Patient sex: M
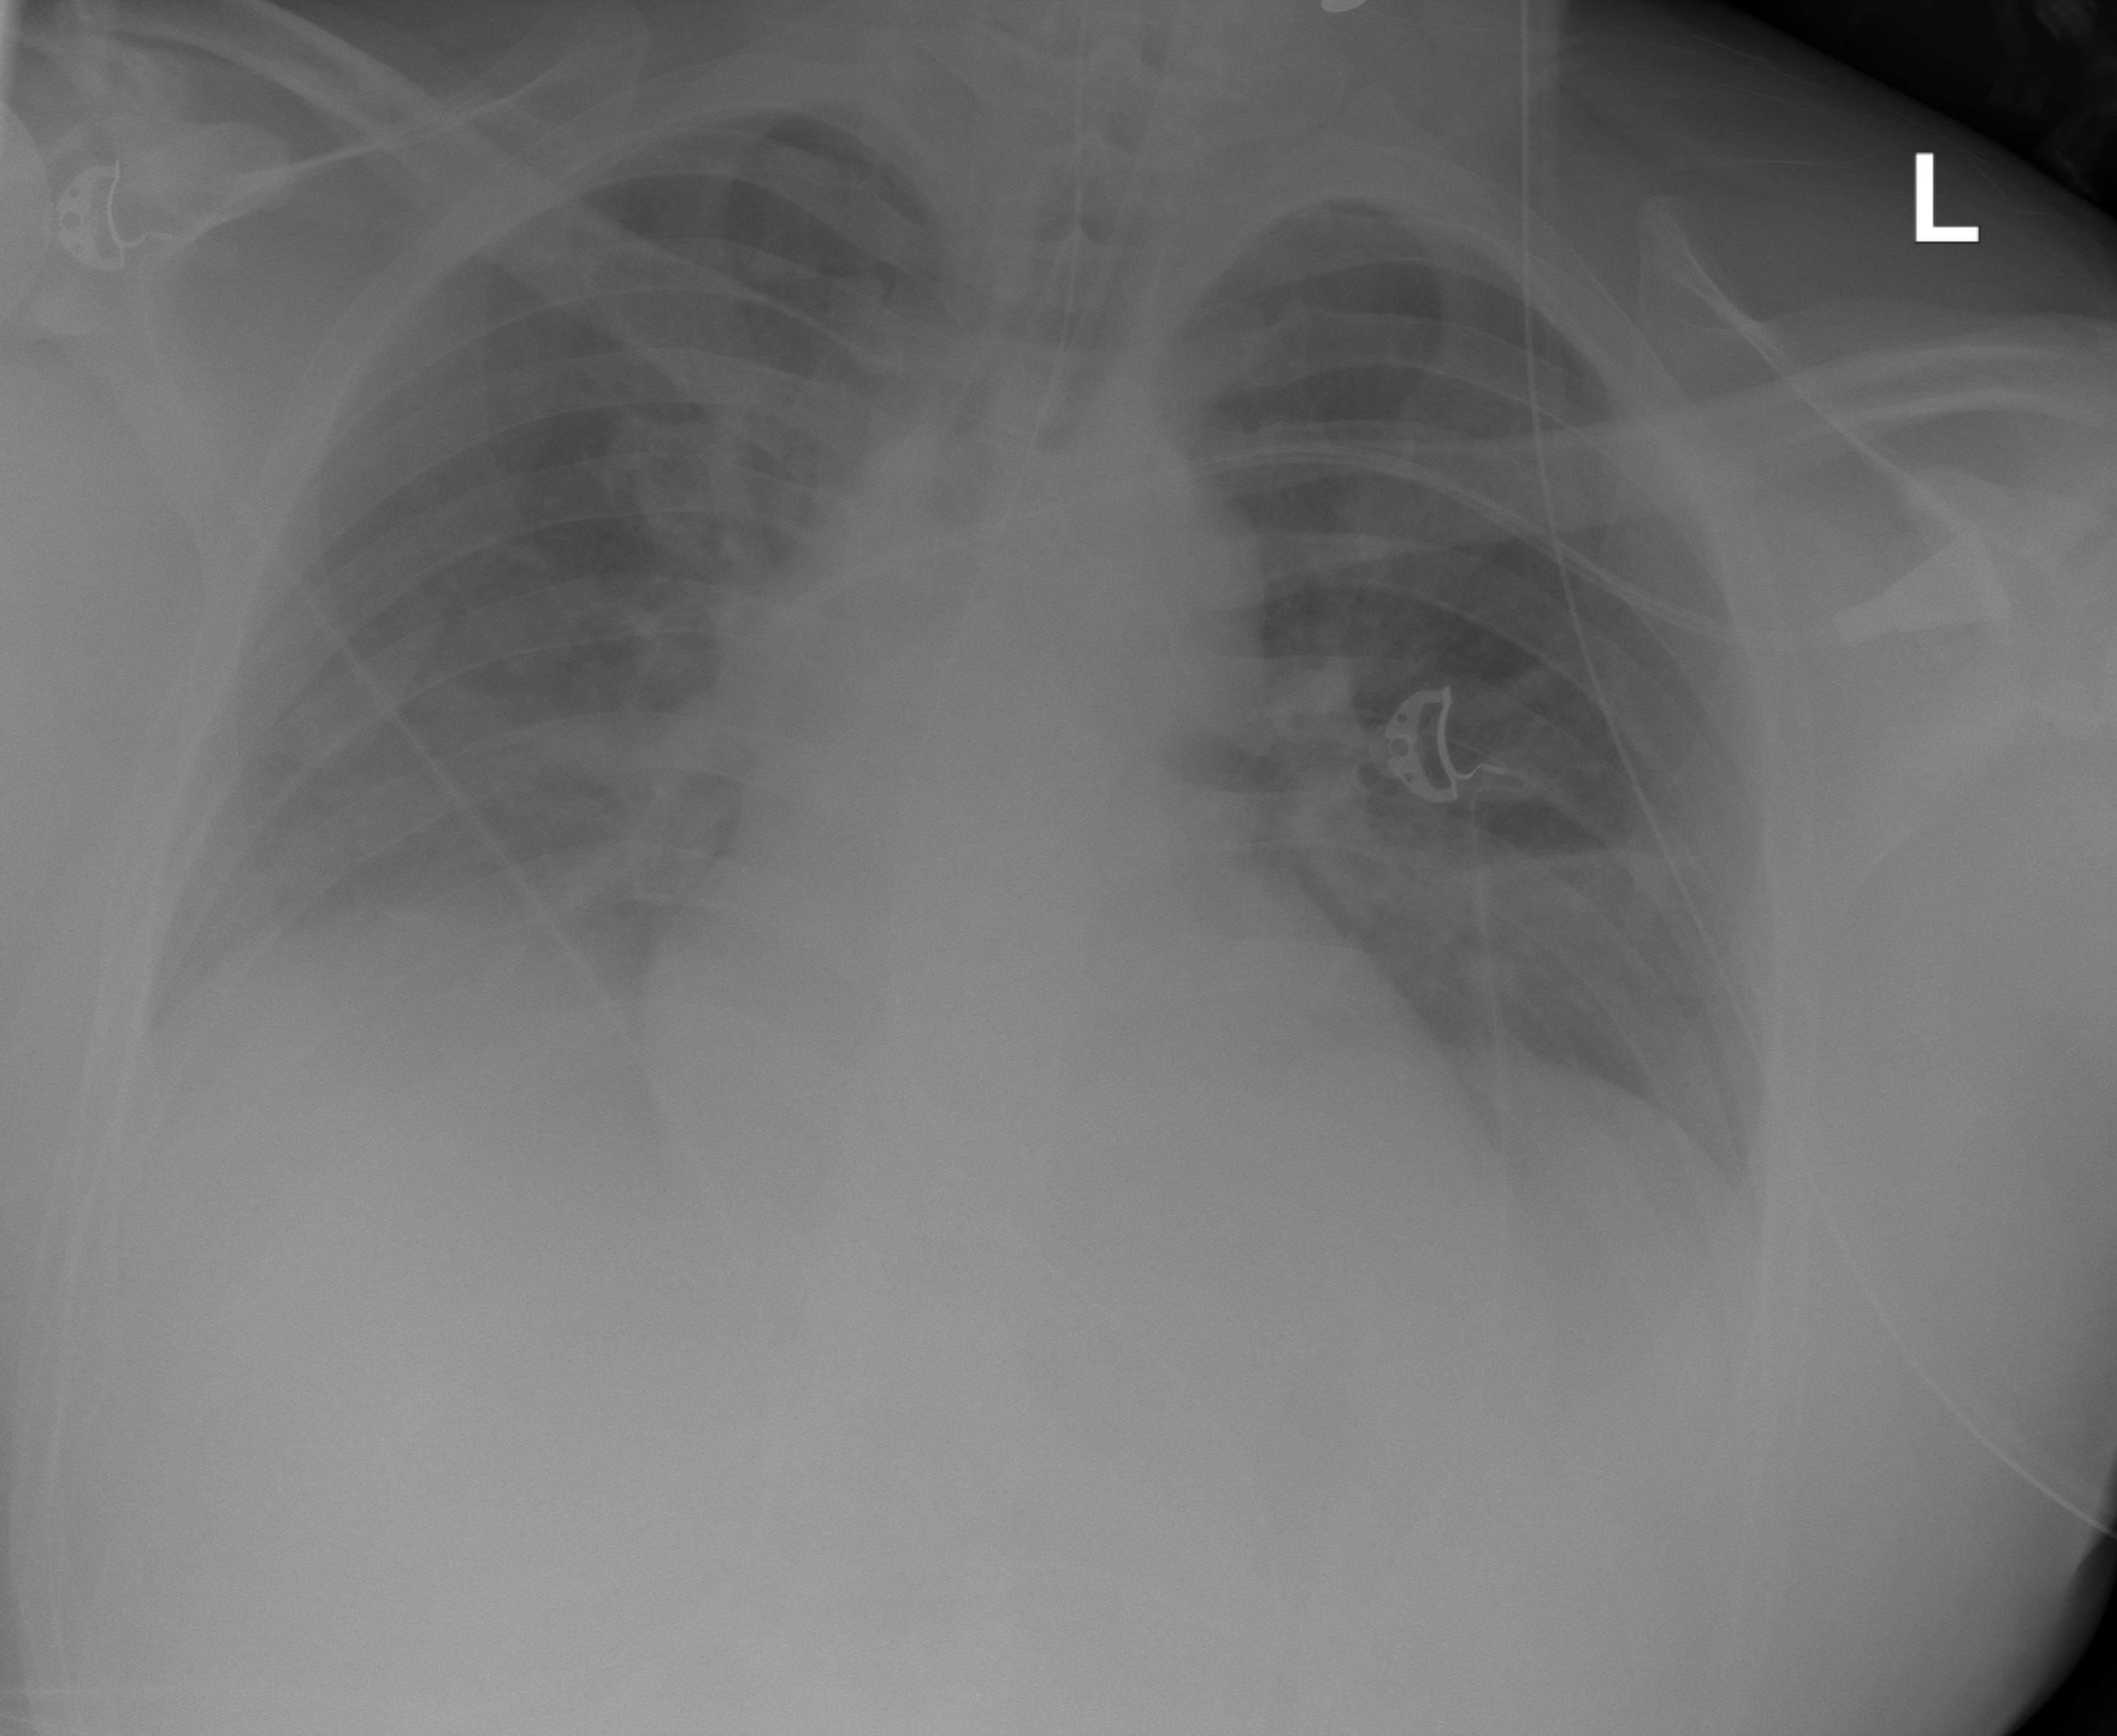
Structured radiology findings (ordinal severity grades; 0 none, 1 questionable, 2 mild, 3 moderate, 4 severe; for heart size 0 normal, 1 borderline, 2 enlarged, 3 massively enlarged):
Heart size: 0
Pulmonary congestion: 0
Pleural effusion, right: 2
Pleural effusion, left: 0
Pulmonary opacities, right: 0
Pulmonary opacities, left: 0
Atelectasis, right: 2
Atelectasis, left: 2